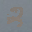
Label: 2